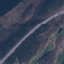
Land use / land cover class: Highway